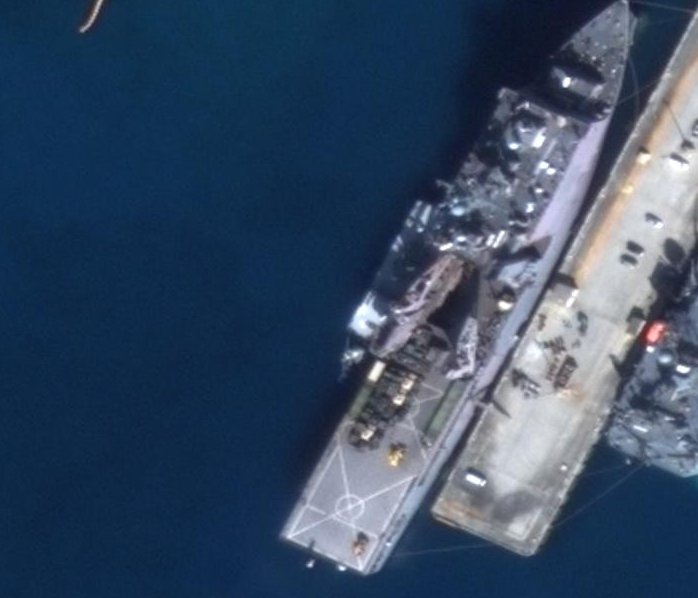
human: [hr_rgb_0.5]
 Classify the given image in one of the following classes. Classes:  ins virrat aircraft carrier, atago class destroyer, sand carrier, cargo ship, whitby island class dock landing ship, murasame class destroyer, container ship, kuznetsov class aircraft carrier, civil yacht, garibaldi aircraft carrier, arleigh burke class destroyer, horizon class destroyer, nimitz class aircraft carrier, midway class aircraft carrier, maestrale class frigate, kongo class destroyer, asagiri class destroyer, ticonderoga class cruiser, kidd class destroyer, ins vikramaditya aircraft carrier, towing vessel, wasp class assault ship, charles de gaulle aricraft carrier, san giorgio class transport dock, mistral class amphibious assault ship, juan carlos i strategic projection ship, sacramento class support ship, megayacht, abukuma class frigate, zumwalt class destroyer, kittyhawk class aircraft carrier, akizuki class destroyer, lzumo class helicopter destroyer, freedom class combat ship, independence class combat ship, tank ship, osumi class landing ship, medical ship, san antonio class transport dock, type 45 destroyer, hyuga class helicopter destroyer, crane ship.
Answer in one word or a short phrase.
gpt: Whitby Island class dock landing ship